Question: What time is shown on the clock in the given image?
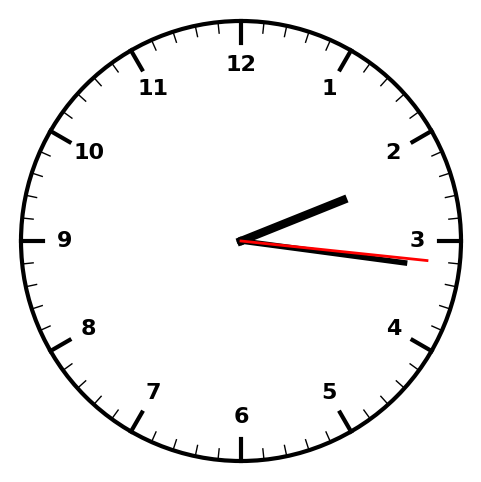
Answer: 02:16:16